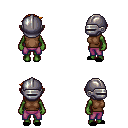
a pixel art fantasy rpg character, female body template, orc, green skin, brown sleeveless shirt, magenta pants, dark blonde pixie cut hairstyle, metal helm, black slippers, four views (front, back, left, right), 2x2 character sprite sheet, small pixel art, hard edges, no anti-aliasing